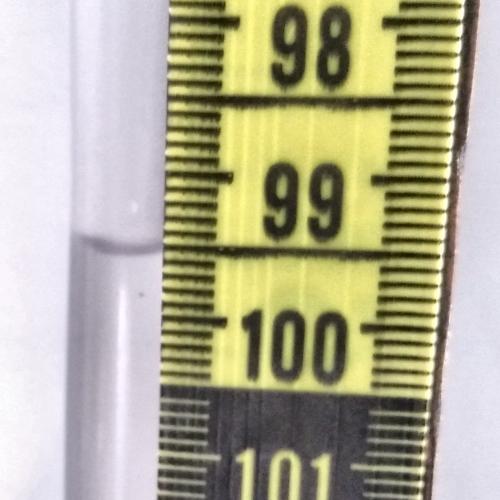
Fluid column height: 99.5 cm